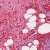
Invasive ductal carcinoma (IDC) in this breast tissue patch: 0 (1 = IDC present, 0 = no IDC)